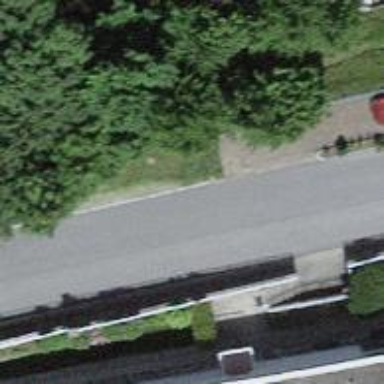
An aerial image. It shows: Set of steps on the road.